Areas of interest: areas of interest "Basketball Arena"
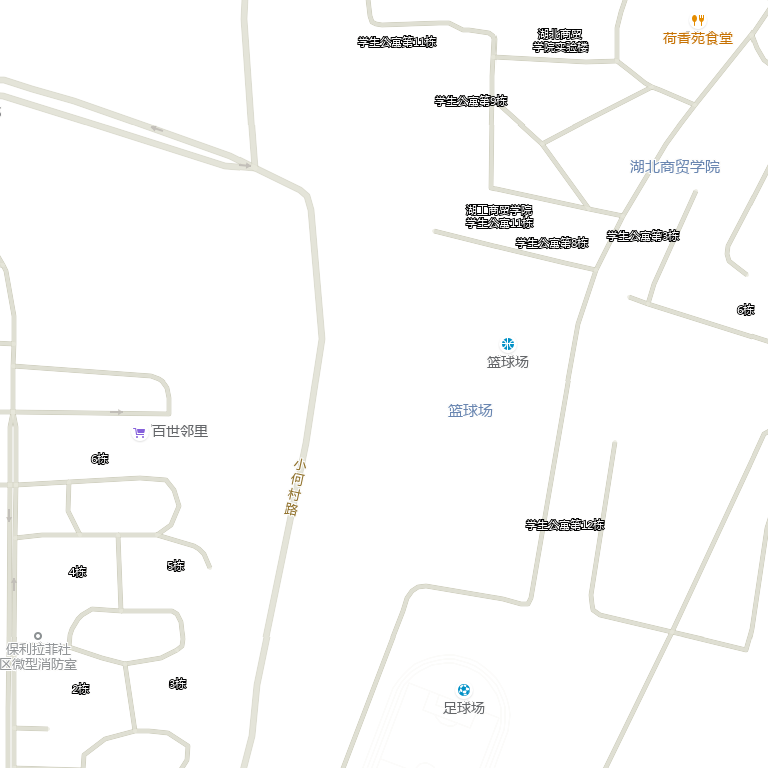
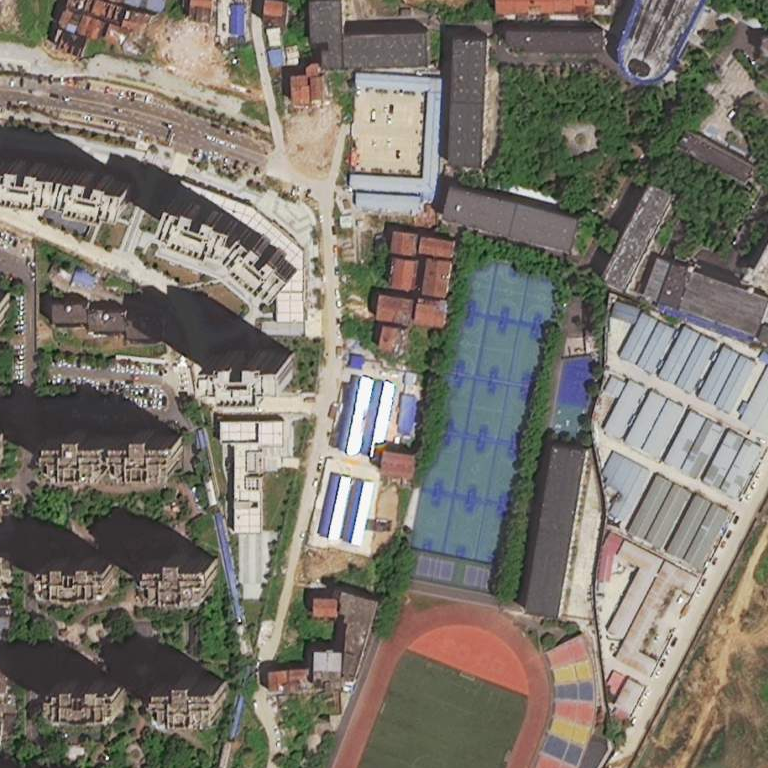